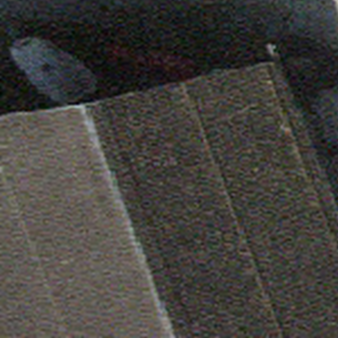
Label: other